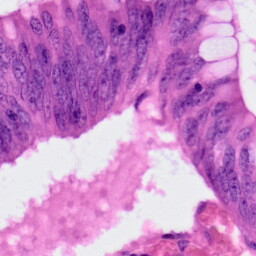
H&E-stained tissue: Colon